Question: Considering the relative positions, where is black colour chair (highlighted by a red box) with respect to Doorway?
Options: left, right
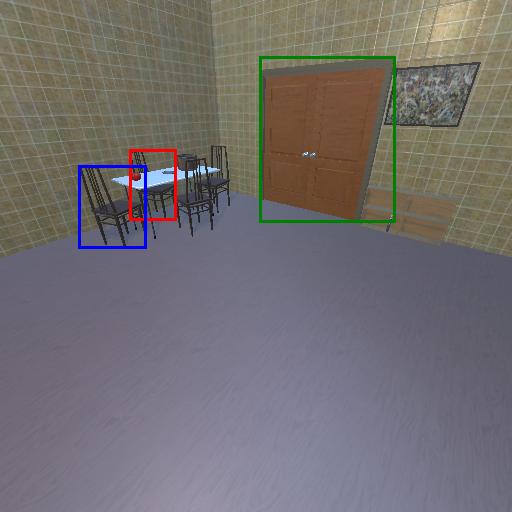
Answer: left